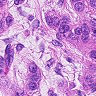
Metastatic tissue present: yes